Question: I just installed mod_pagespeed for apache on my VPS server. It has 2 GB RAM, and 2 2.6 Ghz CPUs. Everything is fine. But I can't configure filters to combine JS CSS files like:
style.css&second_style.css_ etc.
Here is my current pagespeed.conf file.
'''
LoadModule pagespeed_module modules/mod_pagespeed.so
<IfModule pagespeed_module>
ModPagespeed on
ModPagespeedFetchWithGzip on
SetOutputFilter DEFLATE
AddOutputFilterByType MOD_PAGESPEED_OUTPUT_FILTER text/html
ModPagespeedRewriteLevel CoreFilters
ModPagespeedFileCacheSizeKb 102400
ModPagespeedFileCacheCleanIntervalMs <PHONE>
ModPagespeedLRUCacheKbPerProcess 1024
ModPagespeedLRUCacheByteLimit 16384
ModPagespeedCssInlineMaxBytes 2048
ModPagespeedImageInlineMaxBytes 2048
ModPagespeedCssImageInlineMaxBytes 2048
ModPagespeedJsInlineMaxBytes 2048
ModPagespeedCssOutlineMinBytes 3000
ModPagespeedJsOutlineMinBytes 3000
ModPagespeedEnableFilters lazyload_images,insert_dns_prefetch,combine_css,collapse_whitespace,resize_images,recompress_images,rewrite_javascript,resize_images,recompress_images,outline_css,inline_javascript,move_css_above_scripts,move_css_to_head,rewrite_css,elide_attributes,defer_javascript,
<FilesMatch "\.(jpg|jpeg|gif|png|js|css)$">
Header unset Etag
Header set Cache-control "public, max-age=600"
</FilesMatch>
<Location /mod_pagespeed_beacon>
SetHandler mod_pagespeed_beacon
</Location>
<Location /mod_pagespeed_statistics>
Order allow,deny
Allow from localhost
Allow from 127.0.0.1
SetHandler mod_pagespeed_statistics
</Location>
ModPagespeedMessageBufferSize 100000
<Location /mod_pagespeed_message>
Allow from localhost
Allow from 127.0.0.1
SetHandler mod_pagespeed_message
</Location>
<Location /mod_pagespeed_referer_statistics>
Allow from localhost
Allow from 127.0.0.1
Allow from 78.191.55.81
SetHandler mod_pagespeed_referer_statistics
</Location>
'''
Where i am Wrong ?
Also if you check this results ; <URL>
Thank you so much.
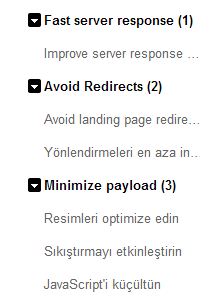
Answer: I don't think you are actually hitting your filters, you are using the Corefilters
'''
ModPagespeedRewriteLevel CoreFilters
'''
If you want to use custom filters
'''
ModPagespeedRewriteLevel PassThrough
'''
<URL>